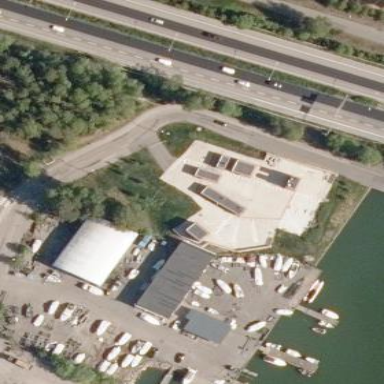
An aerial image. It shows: Transportation building.